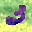
Label: 3